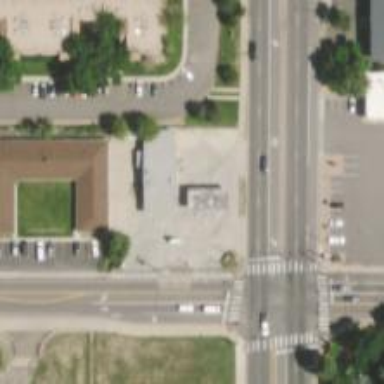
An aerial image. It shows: Convenience shop.